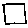
Label: square